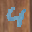
Label: 4